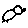
Label: bird